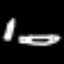
Label: pencil